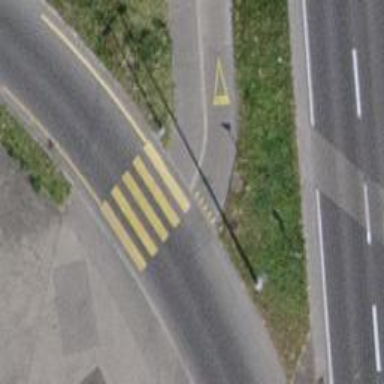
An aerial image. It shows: Uncontrolled zebra crossing on the road.